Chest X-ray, PA view. Patient: 52 years old, sex M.
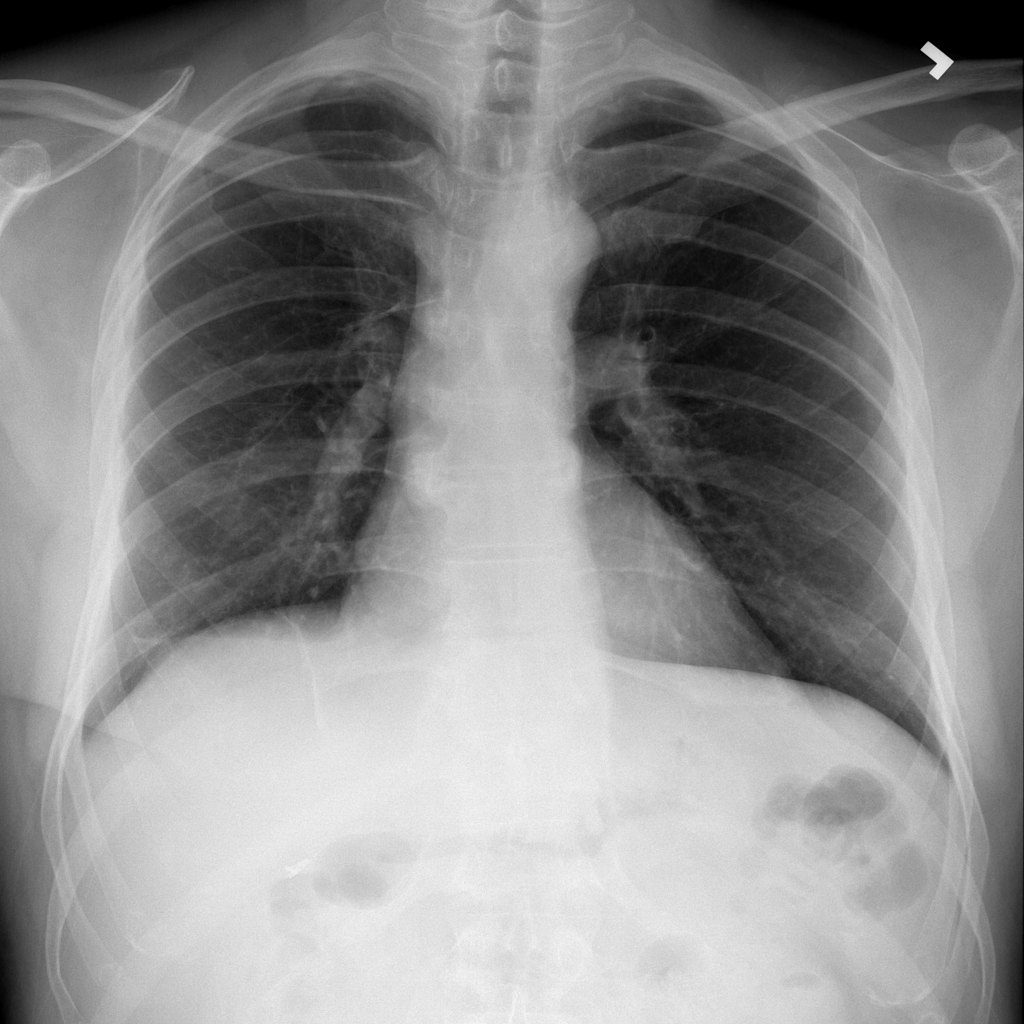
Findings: No Finding